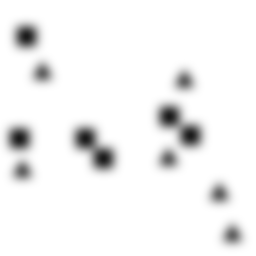
Squares: 6
Triangles: 6
Stars: 0
Total shapes: 12